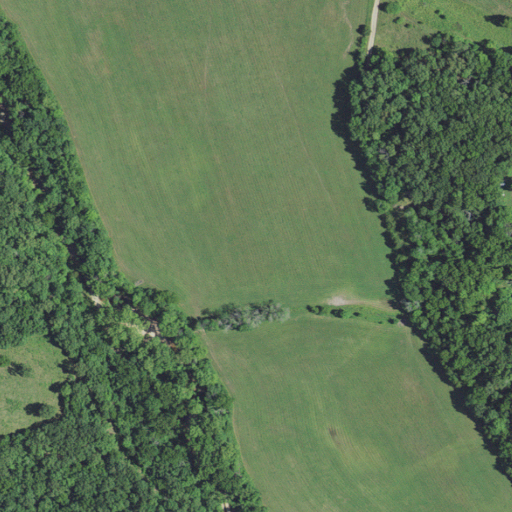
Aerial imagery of valley in Missouri named Black Hollow containing pasture, deciduous forest, mixed forest, and open development